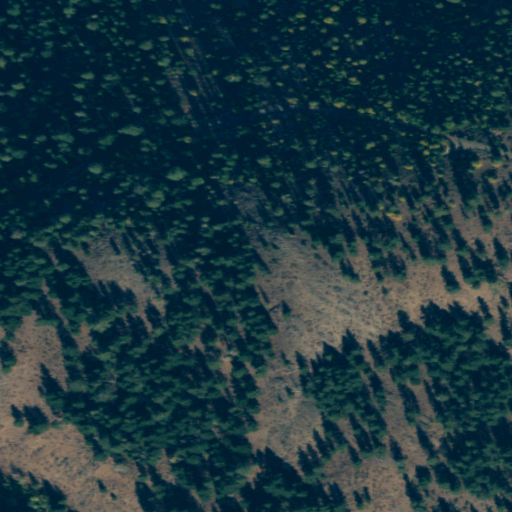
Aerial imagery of mountain in Washington named Buck Mountain containing evergreen forest, grassland, shrub, open development, and low intensity development